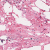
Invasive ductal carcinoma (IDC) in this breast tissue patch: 0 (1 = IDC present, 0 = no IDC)